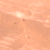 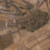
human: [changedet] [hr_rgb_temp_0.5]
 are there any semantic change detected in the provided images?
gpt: Many constructions and roads were built in the desert.